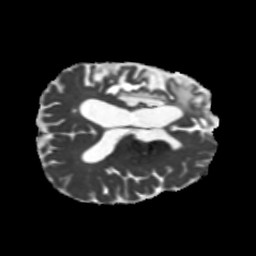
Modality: MD
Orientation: axial
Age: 56
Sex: male
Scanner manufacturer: siemens
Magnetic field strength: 3 T
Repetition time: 5.25 s
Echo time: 0.08 s